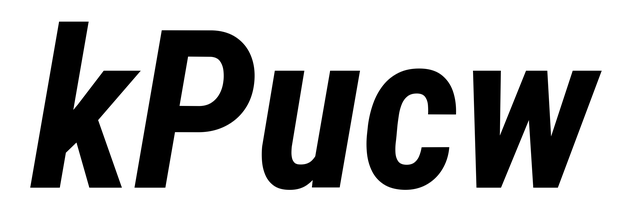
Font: Roboto-Italic_Condensed_Bold_Italic